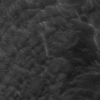
Atmospheric dust classification: not_dusty